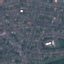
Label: Residential